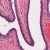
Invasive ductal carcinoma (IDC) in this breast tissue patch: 0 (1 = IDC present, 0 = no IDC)